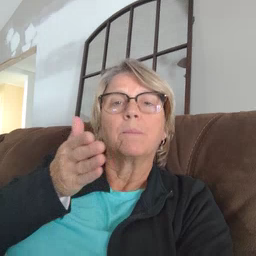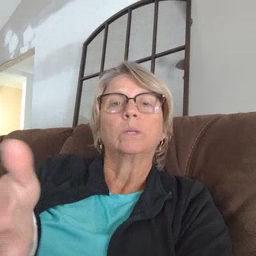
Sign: boat